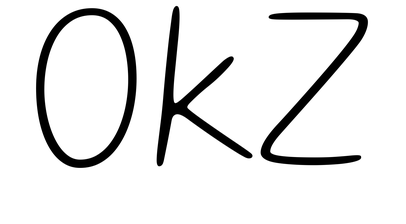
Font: Gluten_Thin